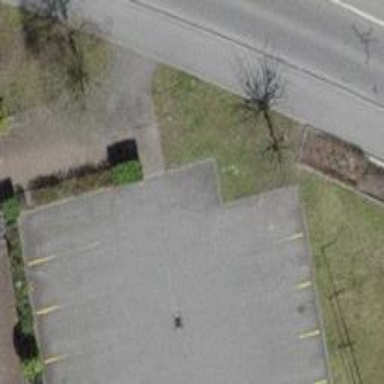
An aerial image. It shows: Parking aisle designated as service road.